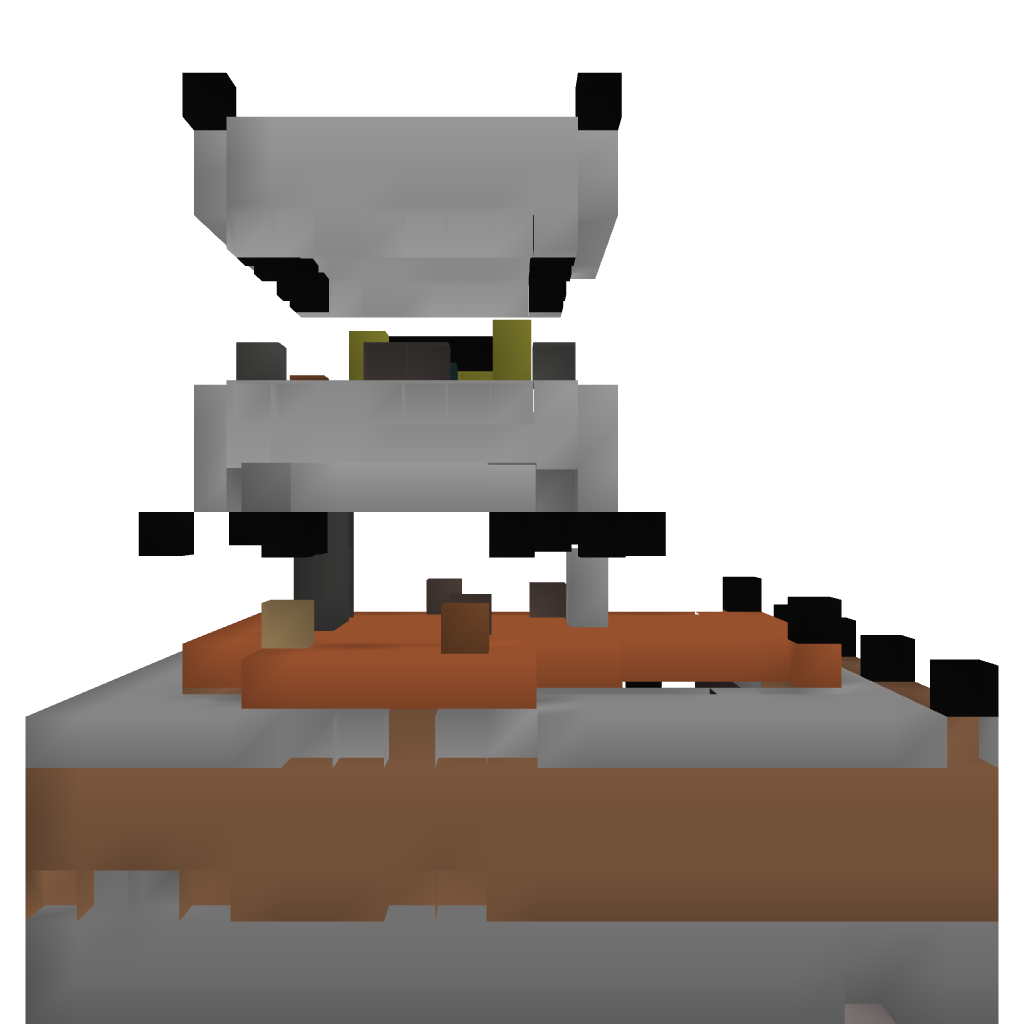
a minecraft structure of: Simple Modern Home